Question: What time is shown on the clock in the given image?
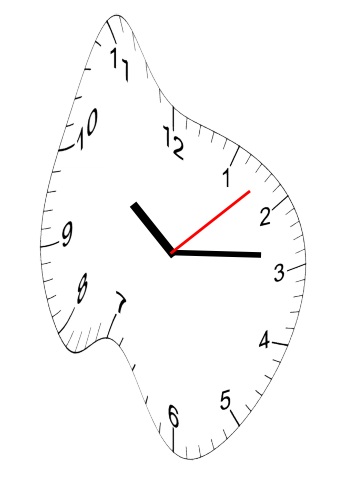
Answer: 10:14:08